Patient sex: F
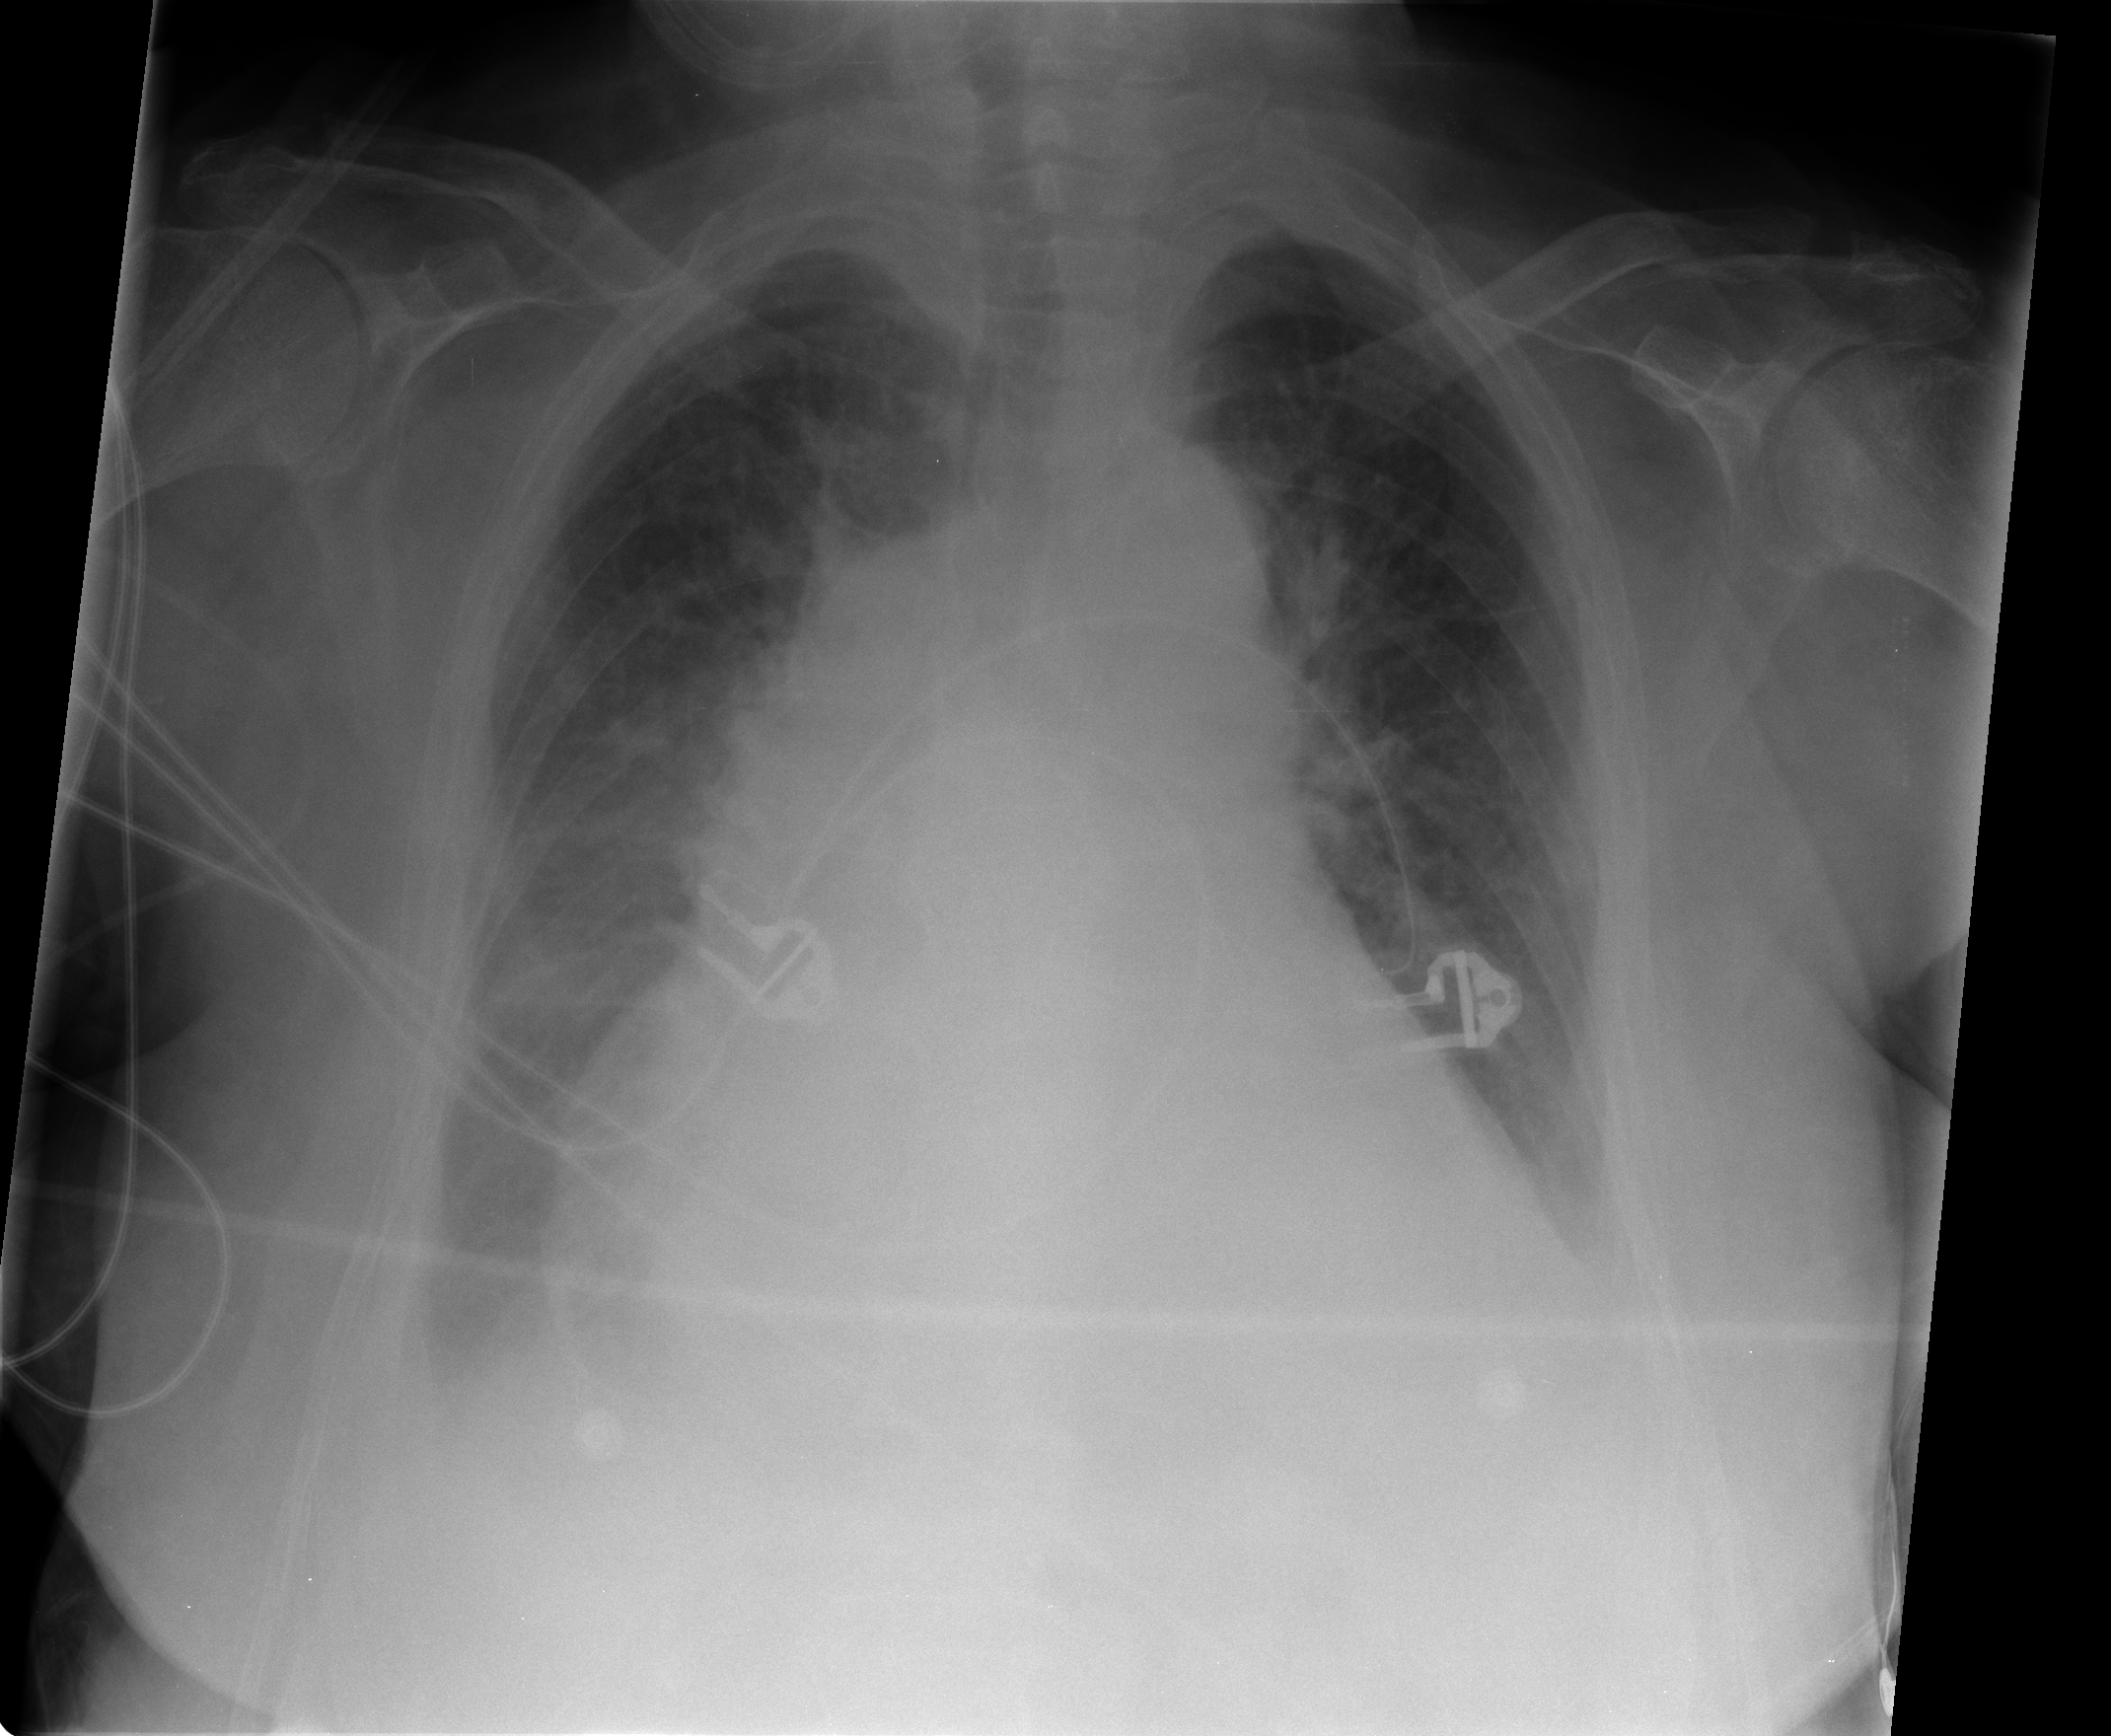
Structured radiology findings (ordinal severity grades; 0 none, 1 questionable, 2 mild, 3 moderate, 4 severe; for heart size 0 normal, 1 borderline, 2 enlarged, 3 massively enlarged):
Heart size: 2
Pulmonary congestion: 2
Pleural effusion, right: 2
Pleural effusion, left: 2
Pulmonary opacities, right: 2
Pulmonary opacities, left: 0
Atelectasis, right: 2
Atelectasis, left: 2